Question:
I still don't know what I am doing wrong? Why won't it take my named variables and square height and take the other and divide it by the square of the height?
Why is it indicating that the error is the name of the variable?
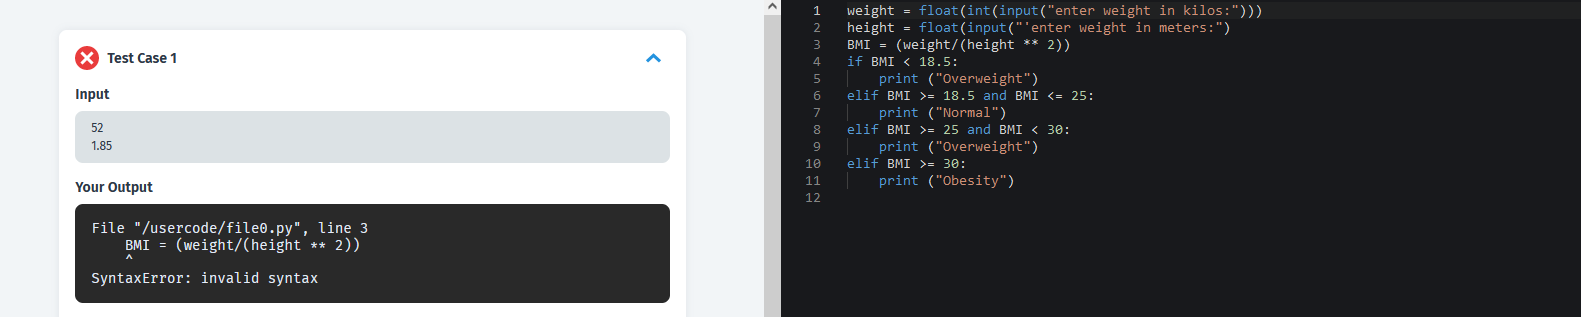
Answer: This is a simple fix on line 2 replace
Height = float(input("Enter weight in meters")
To
Height = float(input("Enter height in meters"))
As far as I can tell you just needed an extra bracket.
Hope this helps!